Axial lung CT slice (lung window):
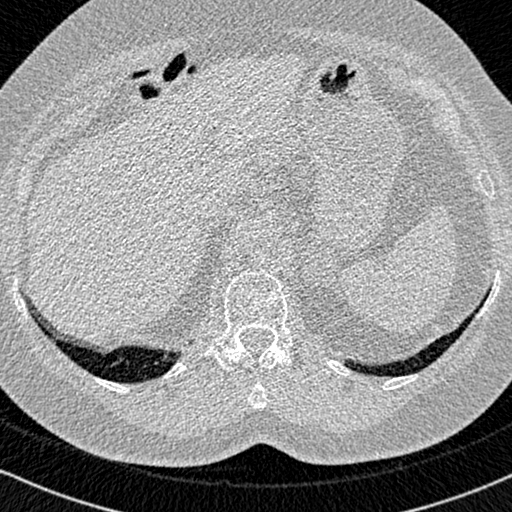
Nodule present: no